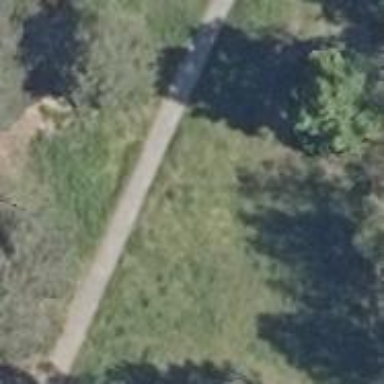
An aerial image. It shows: Compacted path with excellent trail visibility.